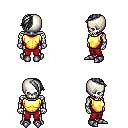
a pixel art fantasy rpg character, male body template, skeleton, gold chest armor, red pants, gray long mohawk hairstyle, metal boots, four views (front, back, left, right), 2x2 character sprite sheet, small pixel art, hard edges, no anti-aliasing